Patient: sex M, age 51
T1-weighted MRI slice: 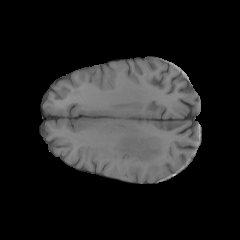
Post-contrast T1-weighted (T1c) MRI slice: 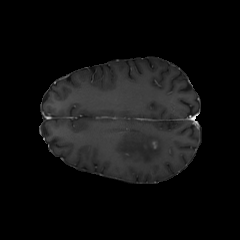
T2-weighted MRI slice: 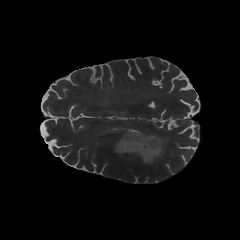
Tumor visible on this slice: yes
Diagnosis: Glioblastoma, IDH-wildtype
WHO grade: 4